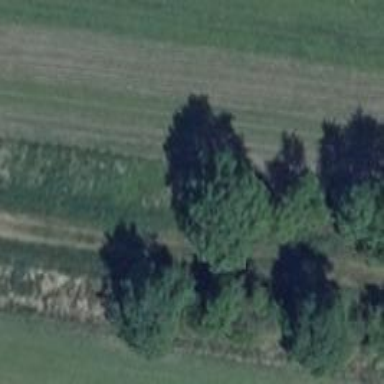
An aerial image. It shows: Hunting stand.